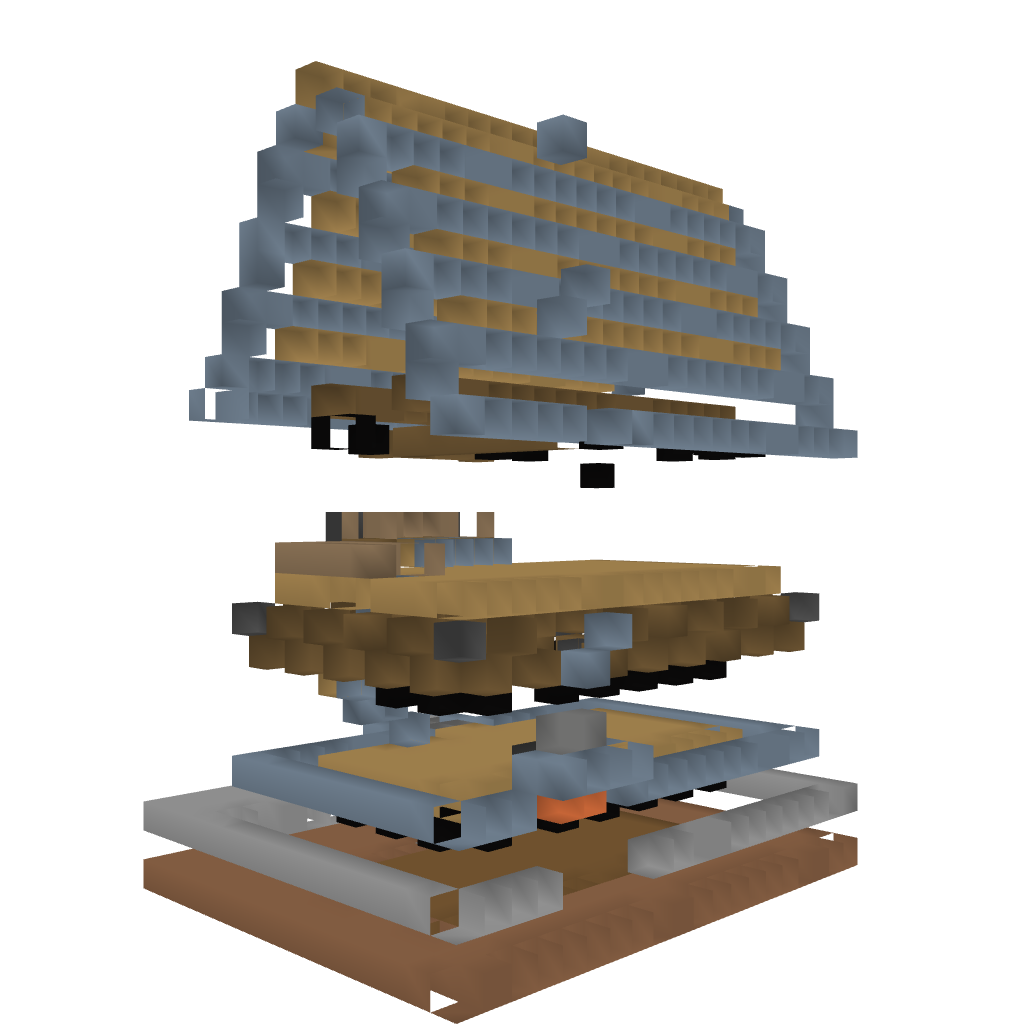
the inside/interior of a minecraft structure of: Robin's Medieval House